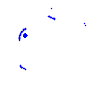
Particle: proton